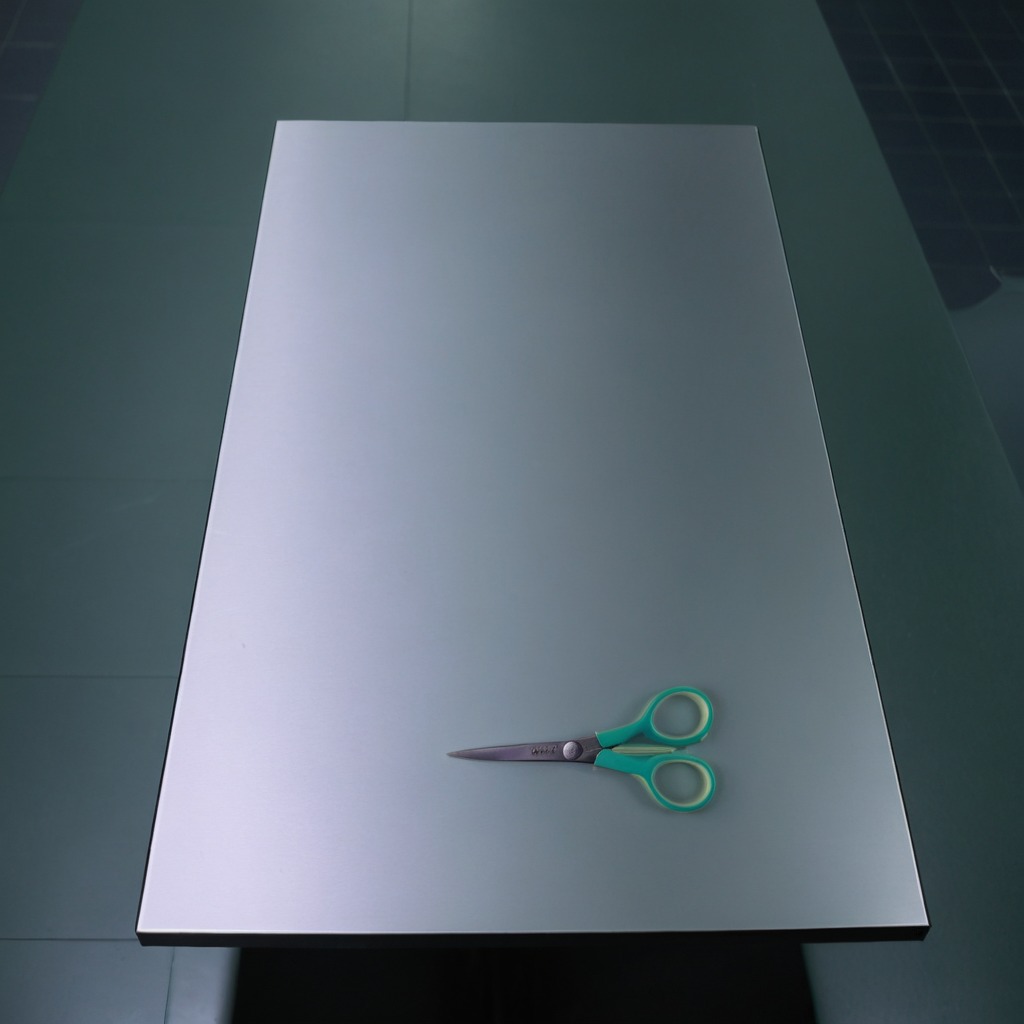
A scissor lying on a clean empty table in a railway signal maintenance room lit by harsh overhead fluorescents photorealistic surface textures crisp shadows high dynamic range